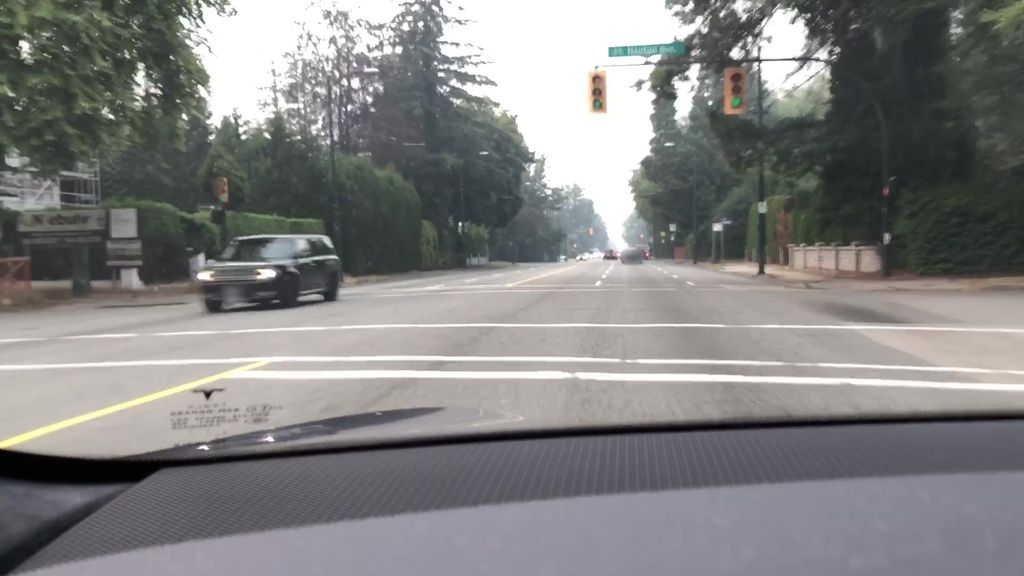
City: vancouver